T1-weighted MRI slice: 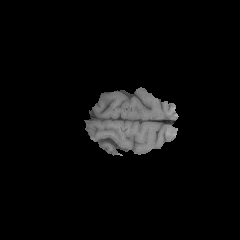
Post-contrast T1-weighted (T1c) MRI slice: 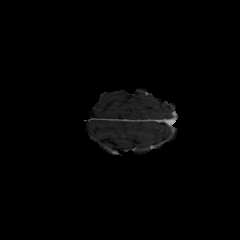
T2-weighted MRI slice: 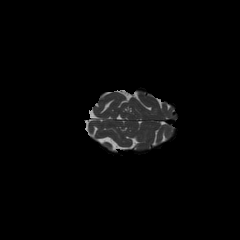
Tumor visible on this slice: no